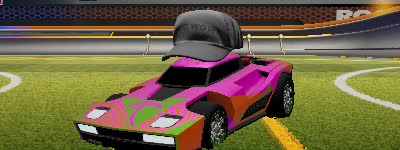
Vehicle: breakout